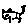
Label: cat